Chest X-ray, PA view. Patient: 43 years old, sex F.
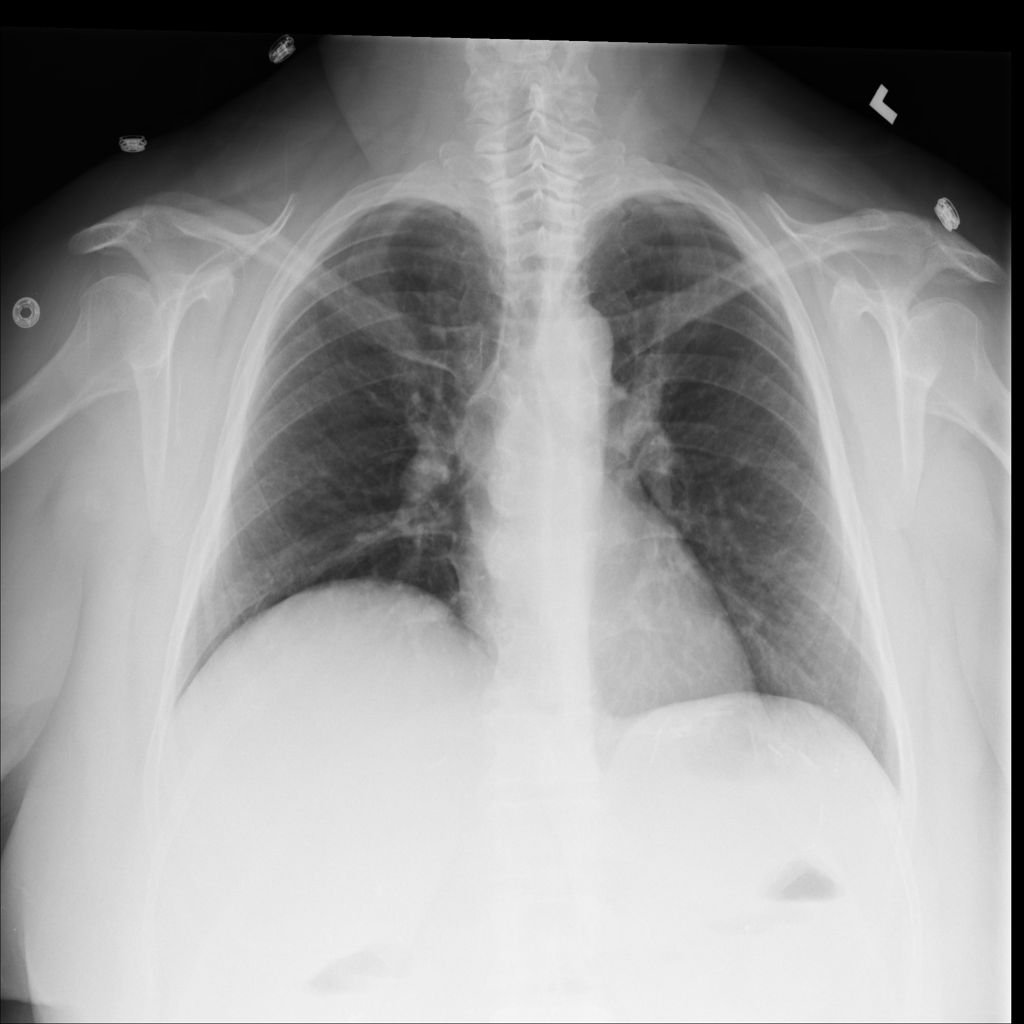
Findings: No Finding